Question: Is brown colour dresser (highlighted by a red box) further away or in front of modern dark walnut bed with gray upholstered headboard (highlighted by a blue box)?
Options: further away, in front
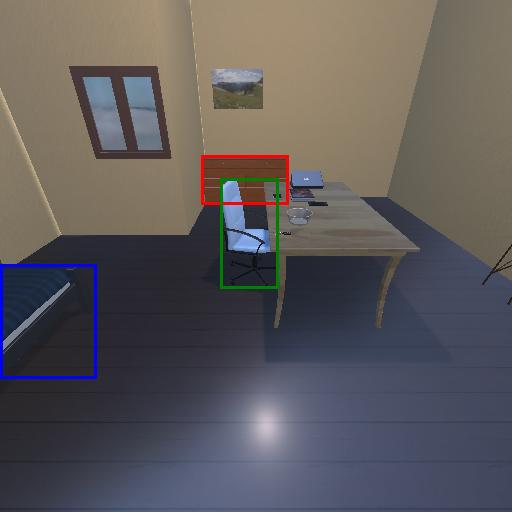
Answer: further away